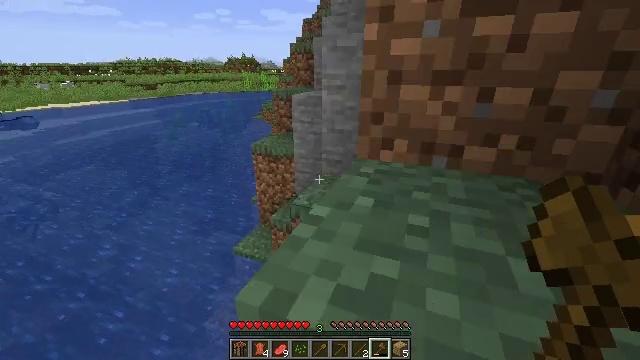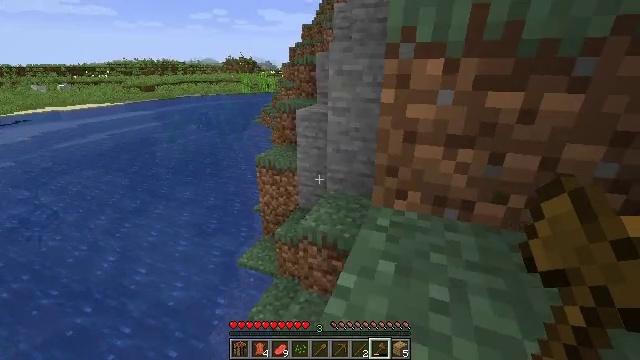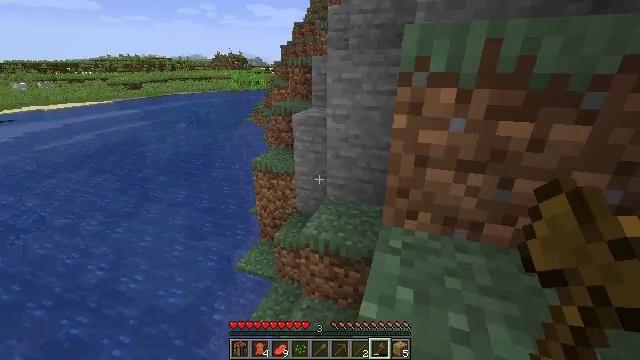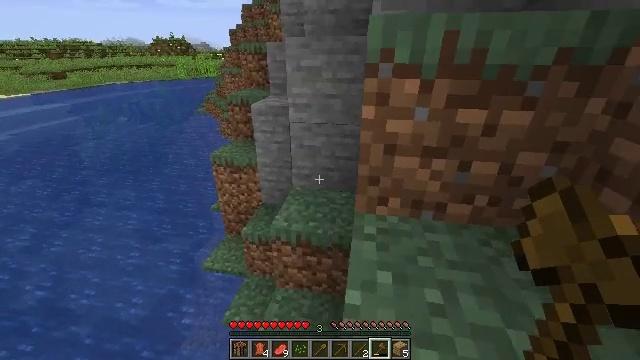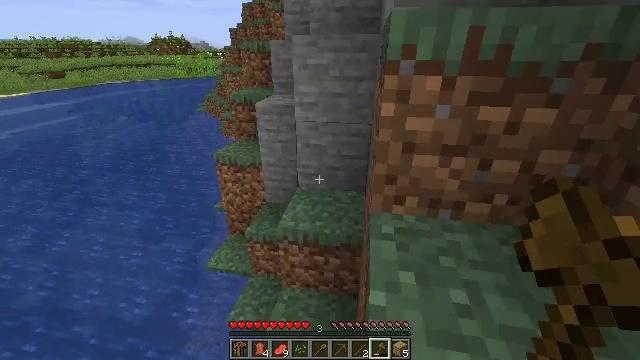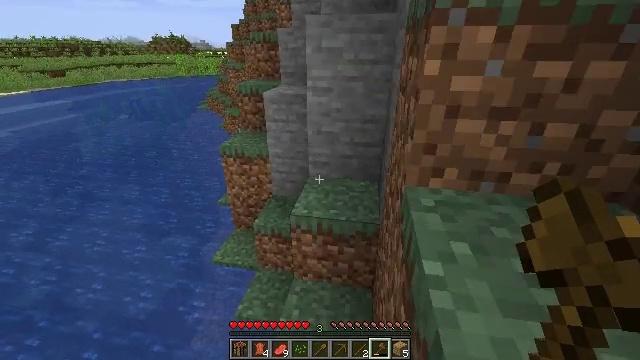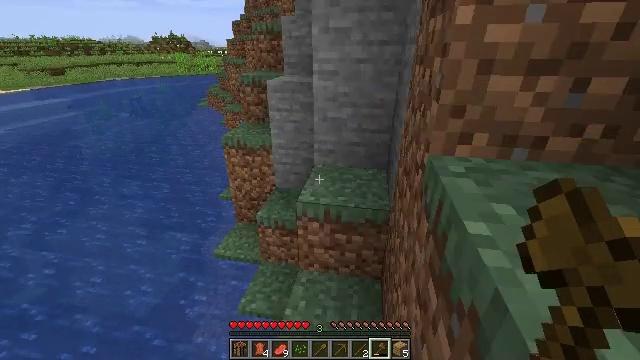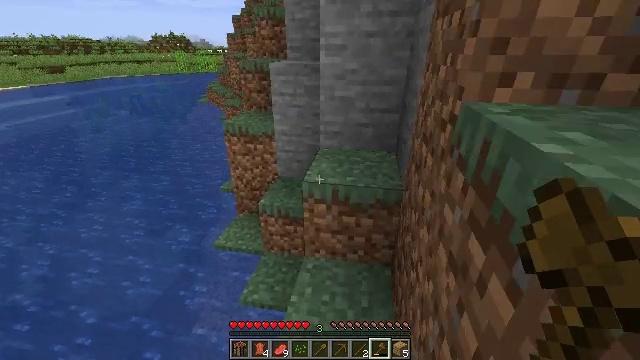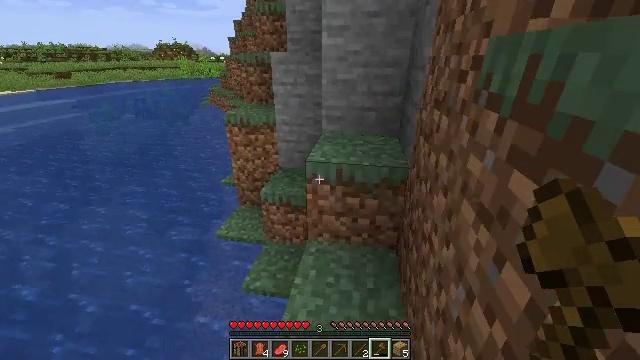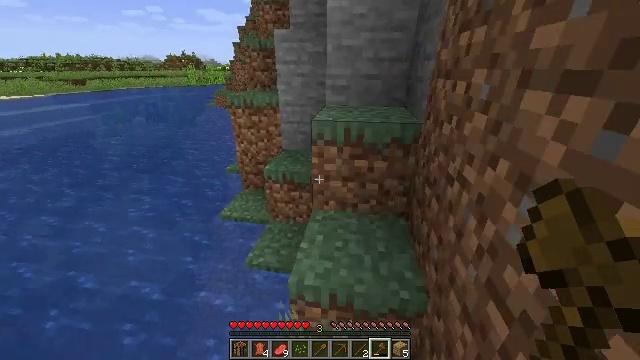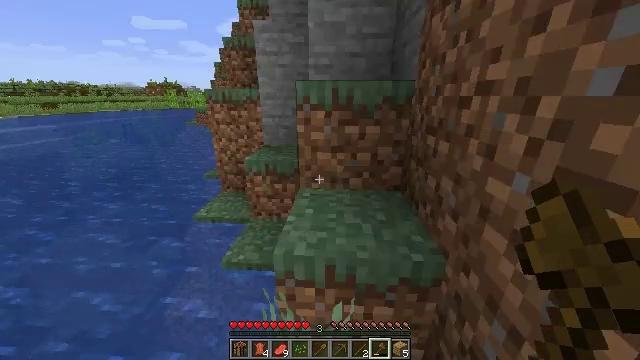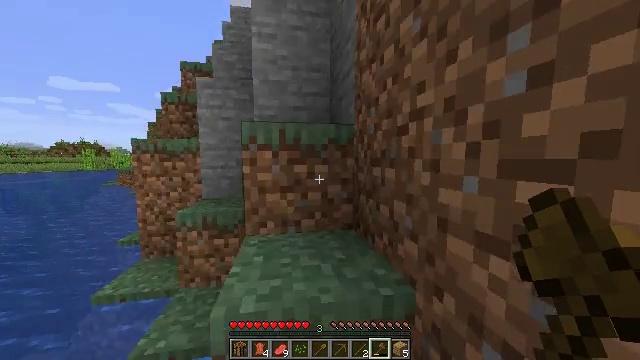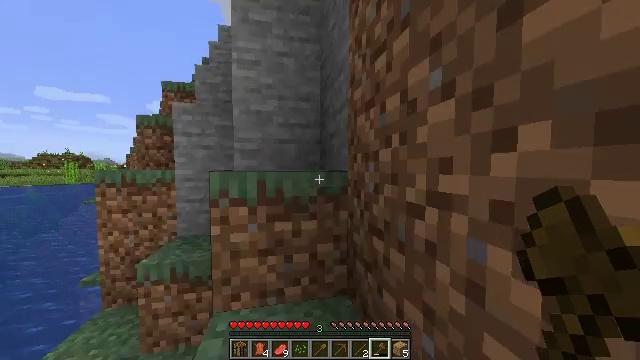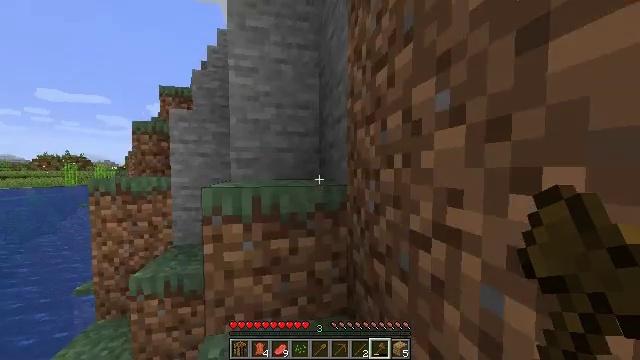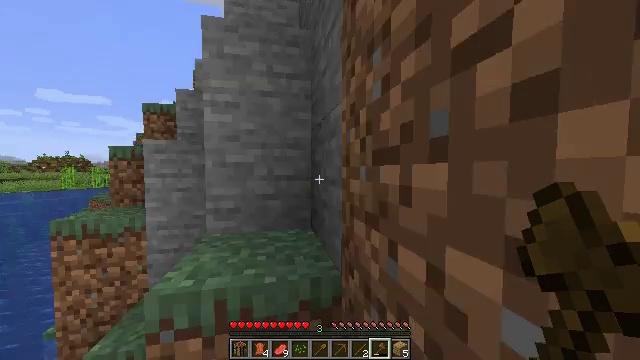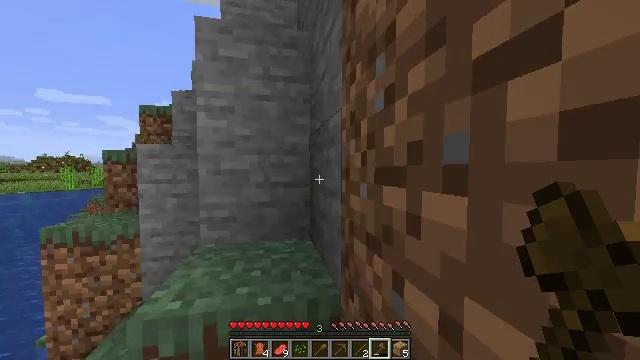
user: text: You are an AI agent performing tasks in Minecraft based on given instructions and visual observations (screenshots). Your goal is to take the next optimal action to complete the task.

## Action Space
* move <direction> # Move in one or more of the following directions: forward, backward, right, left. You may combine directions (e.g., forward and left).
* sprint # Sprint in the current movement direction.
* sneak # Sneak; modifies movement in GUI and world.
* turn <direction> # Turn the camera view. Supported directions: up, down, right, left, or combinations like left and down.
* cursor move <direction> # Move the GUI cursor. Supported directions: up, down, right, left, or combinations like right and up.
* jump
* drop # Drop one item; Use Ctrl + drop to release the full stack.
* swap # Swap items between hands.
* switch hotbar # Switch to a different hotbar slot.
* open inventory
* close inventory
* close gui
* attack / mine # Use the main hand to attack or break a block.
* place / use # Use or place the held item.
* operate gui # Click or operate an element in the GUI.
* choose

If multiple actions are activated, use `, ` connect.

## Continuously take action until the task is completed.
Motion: motion action
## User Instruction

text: Gather stone by using a pickaxe.
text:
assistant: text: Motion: move forward and move left, sprint, jump
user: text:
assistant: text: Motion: move forward and move left, sprint, turn right, jump
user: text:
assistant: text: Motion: move forward and move left, sprint, turn right and down, jump
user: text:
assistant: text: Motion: move forward, sprint, jump
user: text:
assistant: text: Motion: move forward, sprint, jump
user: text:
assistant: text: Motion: move forward, sprint, jump
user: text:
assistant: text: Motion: move forward, sprint, jump
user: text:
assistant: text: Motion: move forward, sprint, jump
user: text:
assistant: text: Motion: move forward, sprint, jump
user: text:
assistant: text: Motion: move forward and move right, sprint, turn right and up, jump
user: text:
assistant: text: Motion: move forward and move right, sprint, turn right and up, jump
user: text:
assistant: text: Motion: move forward and move right, sprint, turn right and up, jump
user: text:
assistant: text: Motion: move forward and move right, sprint, jump
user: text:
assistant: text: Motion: move forward, sprint, jump
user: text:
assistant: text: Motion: move forward, sprint, jump
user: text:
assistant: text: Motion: move forward, sprint, jump
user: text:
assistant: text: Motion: move forward, sprint, jump
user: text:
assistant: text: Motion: move forward, sprint, jump
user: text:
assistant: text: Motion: move forward and move left, sprint, jump
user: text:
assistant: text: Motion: move forward and move left, sprint, jump
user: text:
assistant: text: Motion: move forward and move left, sprint, turn left and up, jump
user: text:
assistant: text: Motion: move forward and move left, sprint, turn left and up, jump
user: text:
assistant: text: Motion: move forward, sprint, turn left, jump
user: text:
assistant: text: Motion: move forward, sprint, turn left, jump
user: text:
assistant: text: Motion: move forward, sprint, turn left and down, jump
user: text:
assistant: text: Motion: move forward, sprint, turn left and down, jump
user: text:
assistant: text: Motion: move forward, sprint, turn down, jump
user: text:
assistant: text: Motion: move forward
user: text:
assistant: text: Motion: no_op
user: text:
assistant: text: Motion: no_op